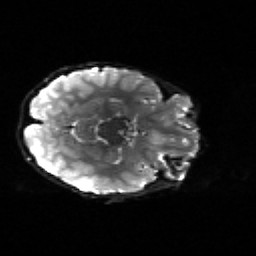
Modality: sbref
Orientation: axial
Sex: female
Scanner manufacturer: siemens
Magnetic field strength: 3 T
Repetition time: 5 s
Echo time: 0.071 s